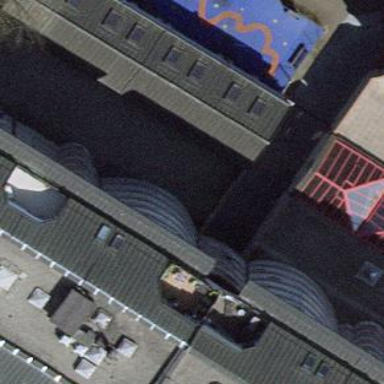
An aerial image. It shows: Kindergarten building.